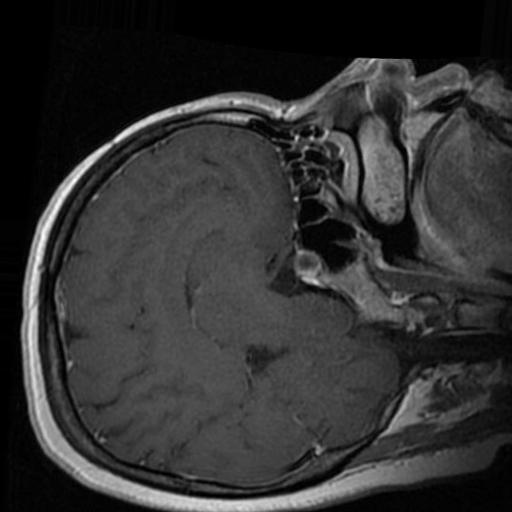
Label: brain_tumor